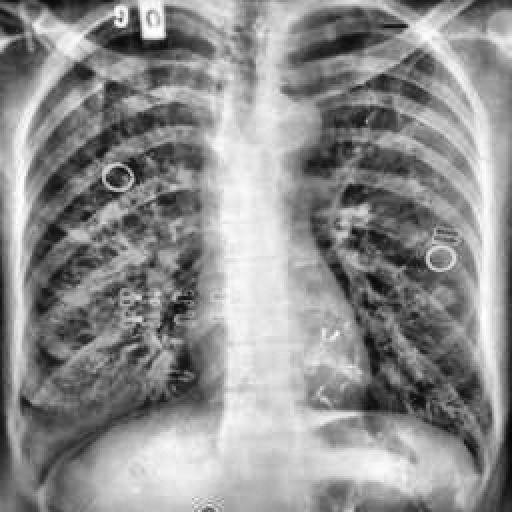
Finding: TUBERCULOSIS